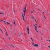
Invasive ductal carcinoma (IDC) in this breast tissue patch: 0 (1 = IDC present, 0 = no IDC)